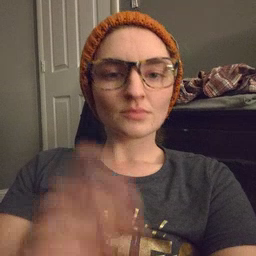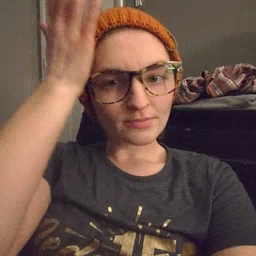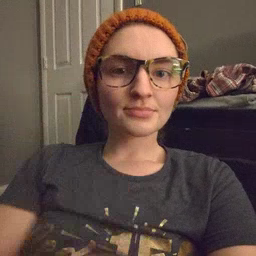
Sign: garbage